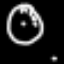
Label: clock